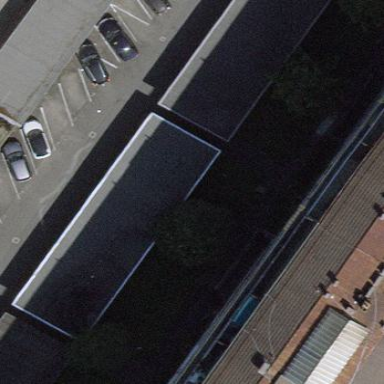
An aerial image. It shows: Group of garages.